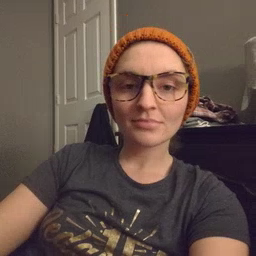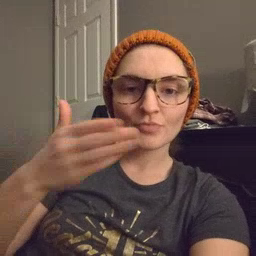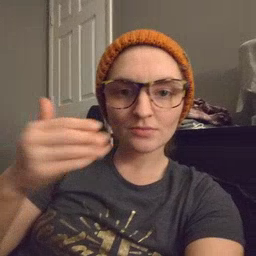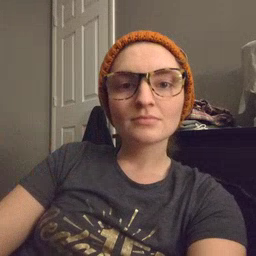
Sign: flag